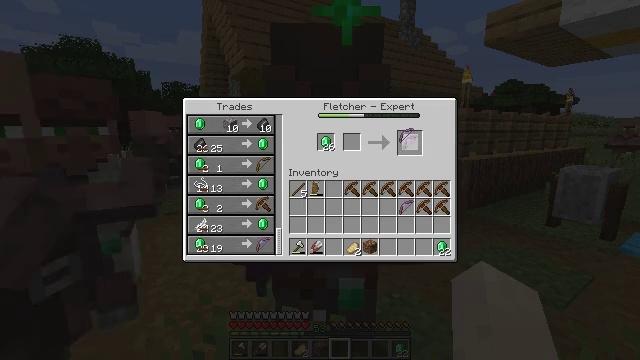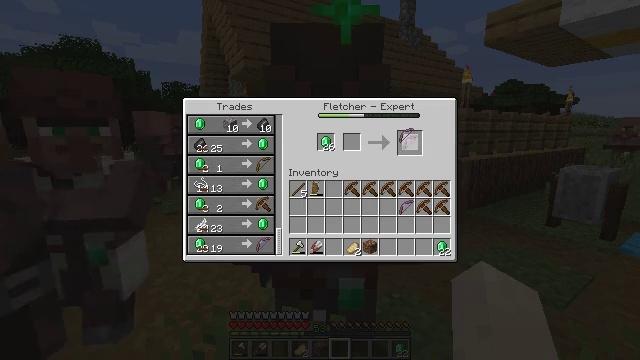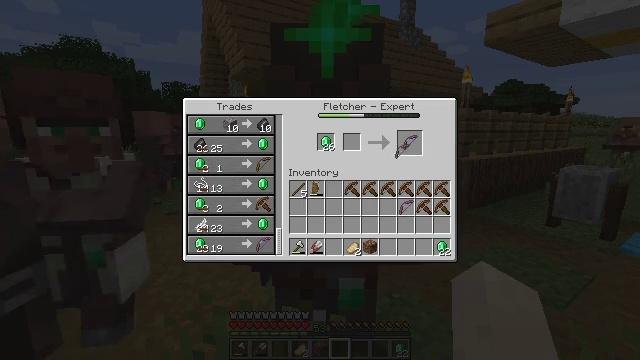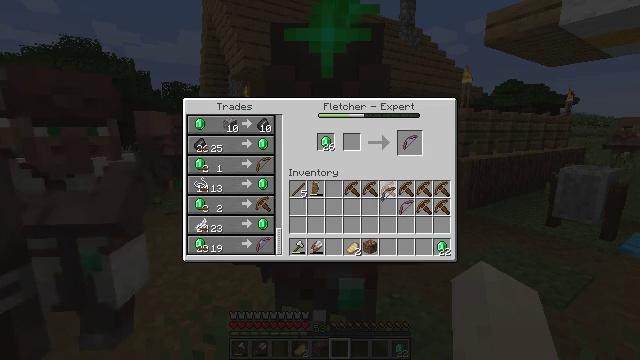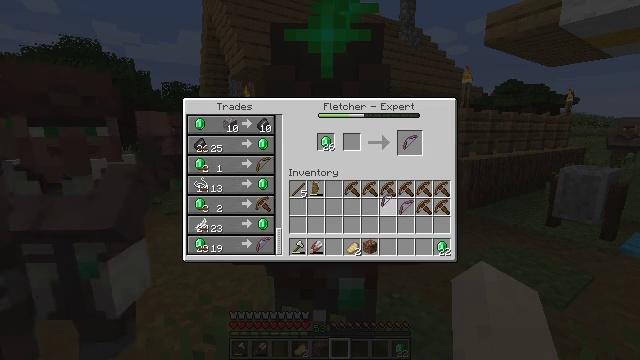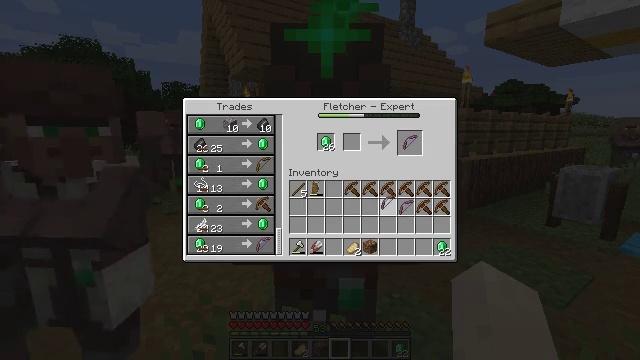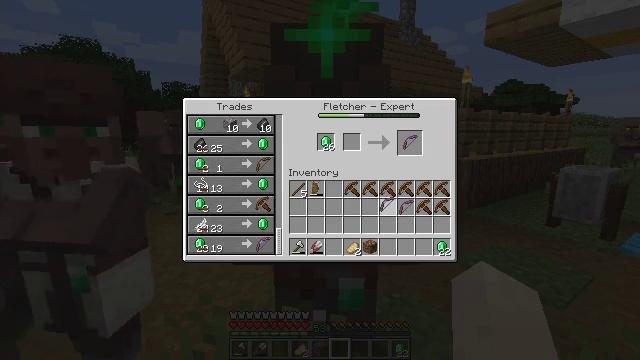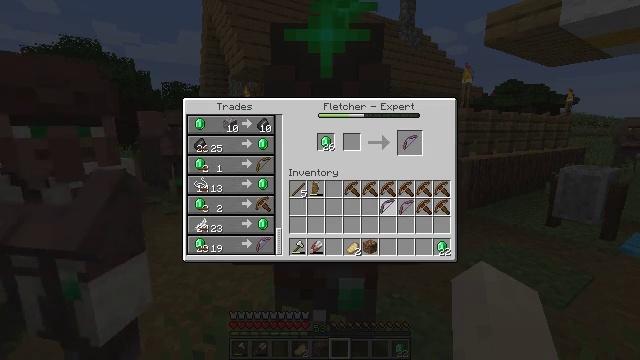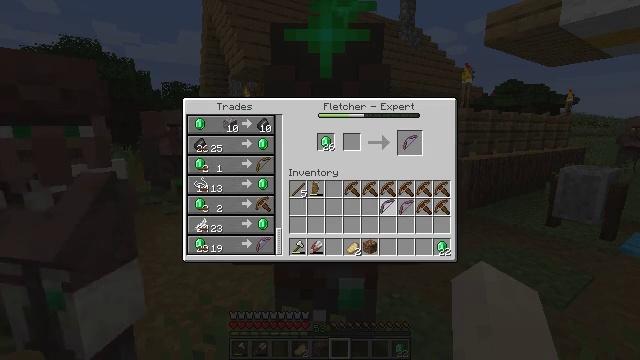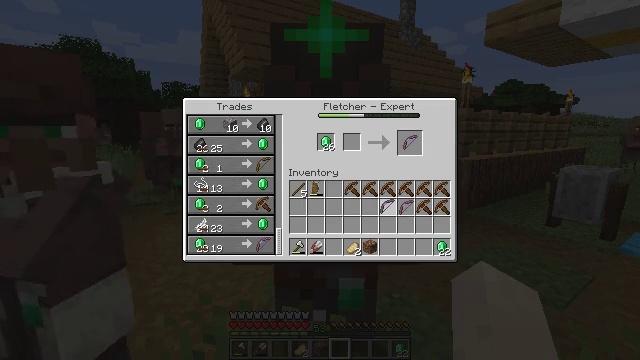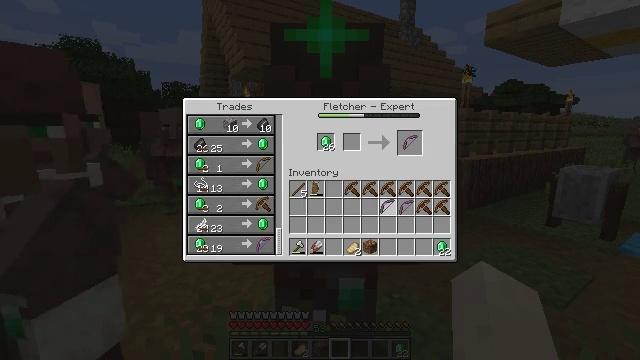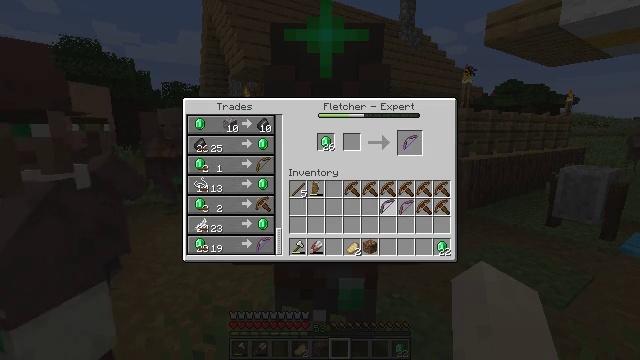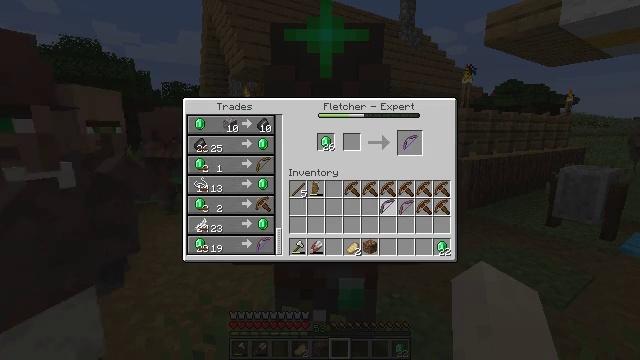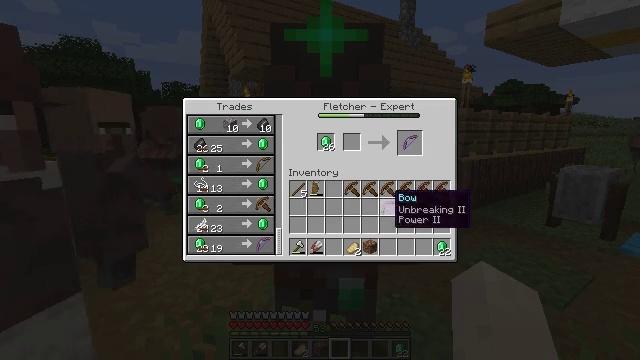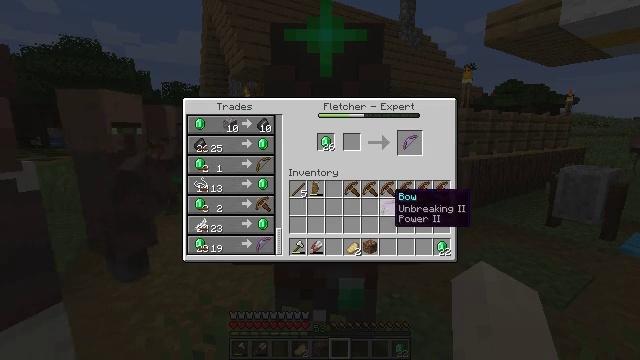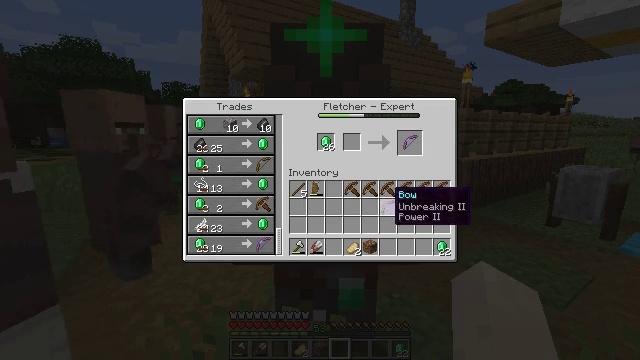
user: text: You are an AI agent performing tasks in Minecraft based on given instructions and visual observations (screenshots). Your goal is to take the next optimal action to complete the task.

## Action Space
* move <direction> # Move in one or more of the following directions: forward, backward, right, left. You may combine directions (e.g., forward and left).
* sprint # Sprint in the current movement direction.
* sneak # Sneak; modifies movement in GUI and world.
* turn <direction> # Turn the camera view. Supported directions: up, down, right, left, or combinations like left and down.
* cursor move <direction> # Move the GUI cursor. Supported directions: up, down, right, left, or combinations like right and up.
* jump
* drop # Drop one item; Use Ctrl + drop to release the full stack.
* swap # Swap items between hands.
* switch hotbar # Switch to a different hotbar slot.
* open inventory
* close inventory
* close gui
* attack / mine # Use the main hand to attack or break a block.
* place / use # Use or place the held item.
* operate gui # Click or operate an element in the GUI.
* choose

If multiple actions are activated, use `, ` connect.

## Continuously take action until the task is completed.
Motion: motion action
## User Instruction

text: Use the crafting table to craft a crossbow.
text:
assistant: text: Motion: open gui
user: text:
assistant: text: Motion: cursor move down
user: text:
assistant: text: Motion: cursor move left and down
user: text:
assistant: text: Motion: no_op
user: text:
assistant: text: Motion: no_op
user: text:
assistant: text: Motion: no_op
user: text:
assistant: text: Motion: no_op
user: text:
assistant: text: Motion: no_op
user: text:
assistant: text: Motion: no_op
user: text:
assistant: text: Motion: operate gui
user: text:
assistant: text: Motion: operate gui
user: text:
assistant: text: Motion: operate gui
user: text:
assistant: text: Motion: no_op
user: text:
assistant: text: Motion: no_op
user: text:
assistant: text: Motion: no_op
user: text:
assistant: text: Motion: no_op
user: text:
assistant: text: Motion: no_op
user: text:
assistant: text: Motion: no_op
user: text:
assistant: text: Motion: cursor move left and up
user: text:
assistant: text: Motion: cursor move left
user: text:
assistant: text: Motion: cursor move left
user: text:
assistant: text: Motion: no_op
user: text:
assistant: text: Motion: no_op
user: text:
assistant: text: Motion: no_op
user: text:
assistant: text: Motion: cursor move left
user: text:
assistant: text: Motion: cursor move left and up
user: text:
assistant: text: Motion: cursor move left
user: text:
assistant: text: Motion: no_op
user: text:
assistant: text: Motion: no_op
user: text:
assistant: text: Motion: no_op